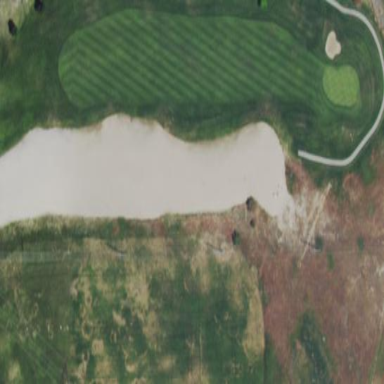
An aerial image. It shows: Golf bunker filled with sandy terrain.